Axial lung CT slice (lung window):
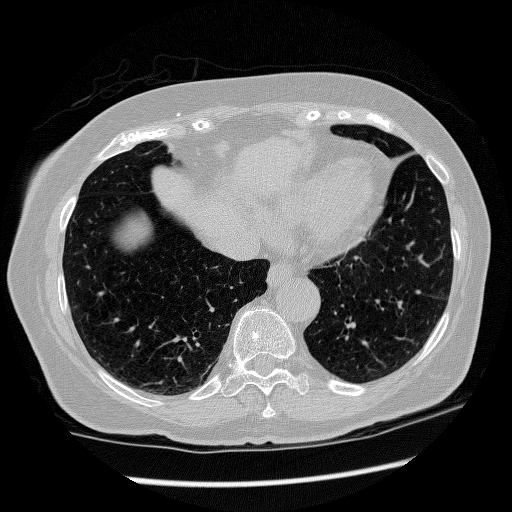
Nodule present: no